Question: I am trying to create a root entity with a single ancestor. When I try to get the parent key from that single ancestor I get 'None'. What am I missing here?
Here is my sample code:
'''
# create a single root with key_name = 'home'
root = Page.get_or_insert('home')
# delay added for consistency
time.sleep(1)
# create an ancestor with the parent key set to the key of the root
start_page = Page(parent=root.key(), page_name="", content="<h1>welcome home</h1>")
start_page.put()
time.sleep(1)
child = Page.all().ancestor(root.key())
utils.log('==>> %s' % child.get().key())
'''
The line above output the key of the root, not the child.
Why is this?
When I look at the Datastore viewer on my local machine this is what I see:

I dont see anything in the data of the child which refers to its parent.
My eventual aim is to have many child pages from this parent or other parents that are created. I am aware of the ReferenceProperty datatype but this seemed a more natural data model to work with and hence more Pythonic.
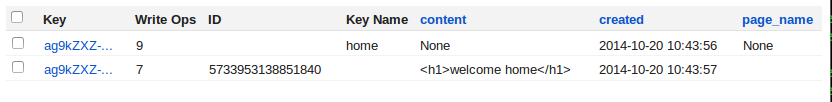
Answer: The is what refers from the child to the parent. If you printed the decoded value of the child's key, you'd see something like '[Page, 'home', Page, <long number>]', where "home" is the manually-allocated key name of the parent, and the long number is the automatically generated key ID of the child.
Your issue is only that querying by ancestor returns the ancestor as well as the children, and 'query.get()' returns the first result for that query, ie the ancestor itself. If you output the result of 'child.fetch()' you would see your child as well.
Note that adding a 'time.sleep' doesn't do anything at all to mitigate any issues with consistency, since the dev datastore emulates eventual consistency on the basis of requests made, not time. But in any event, gets by key or by ancestor are always consistent anyway.